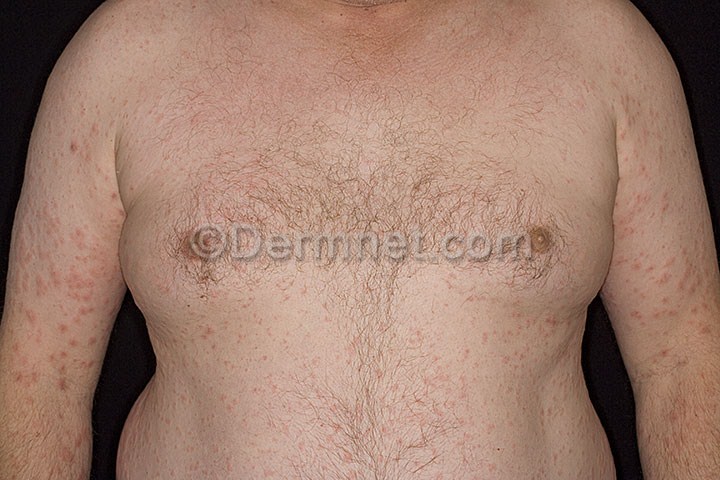
Disease: Vasculitis Photos